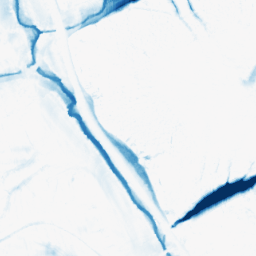
Category: morphological
Decomposition family: morphological_ellipse
Decomposition parameters: operation: closing
width: 30
height: 20
Upsampling method: linear_exact
Upsampling parameters: scale: 8
Upsampling scale: 8